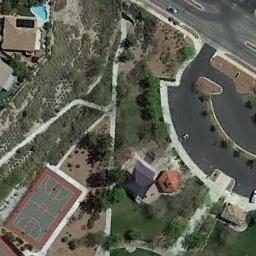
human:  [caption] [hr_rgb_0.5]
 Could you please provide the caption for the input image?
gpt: There is a basketball court and other buildings on the bare lawn,Next to the street .

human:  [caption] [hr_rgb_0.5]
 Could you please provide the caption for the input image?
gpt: At the top of the picture is a basketball court with only a small blue part .

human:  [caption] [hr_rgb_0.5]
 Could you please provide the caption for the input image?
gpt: There is a basketball court surrounded by trees and grass next to an open place .

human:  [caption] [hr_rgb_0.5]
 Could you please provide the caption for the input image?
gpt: An open space is next to the basketball court .

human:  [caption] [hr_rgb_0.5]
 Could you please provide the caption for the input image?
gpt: A basketball court next to a parking lot and the medium residential area beside .